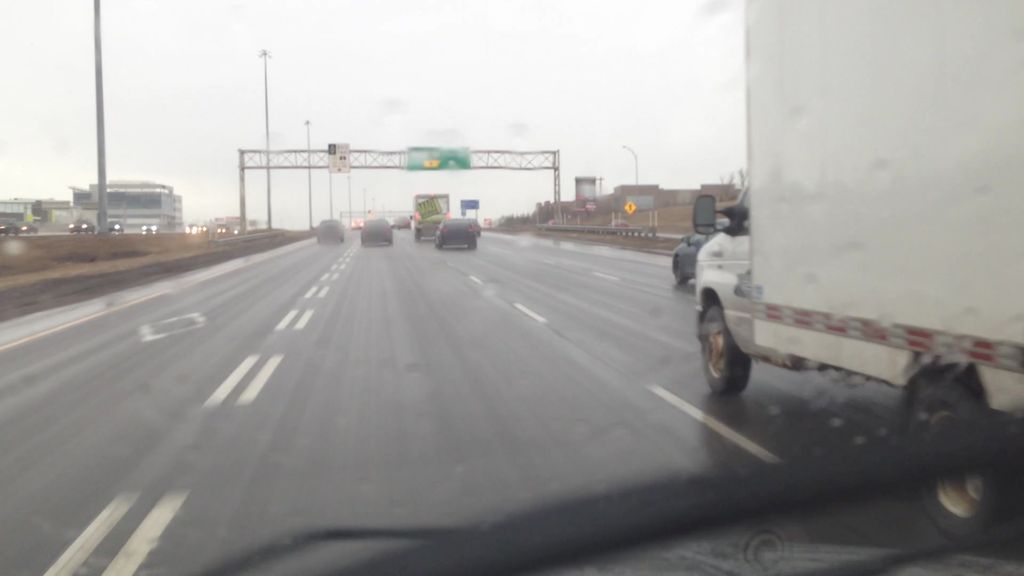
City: montreal